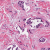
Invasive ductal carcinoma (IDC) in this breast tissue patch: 0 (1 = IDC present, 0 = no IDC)